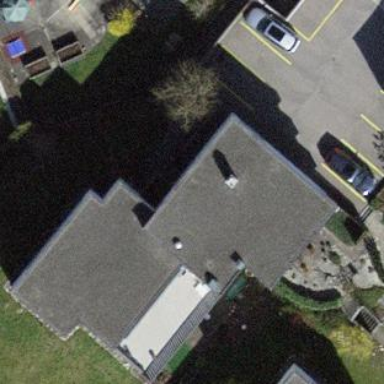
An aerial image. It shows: Flat-roofed building.